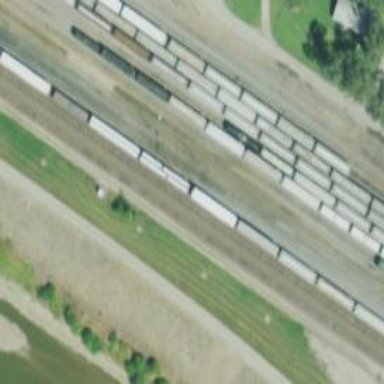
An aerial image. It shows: Railway yard in service.